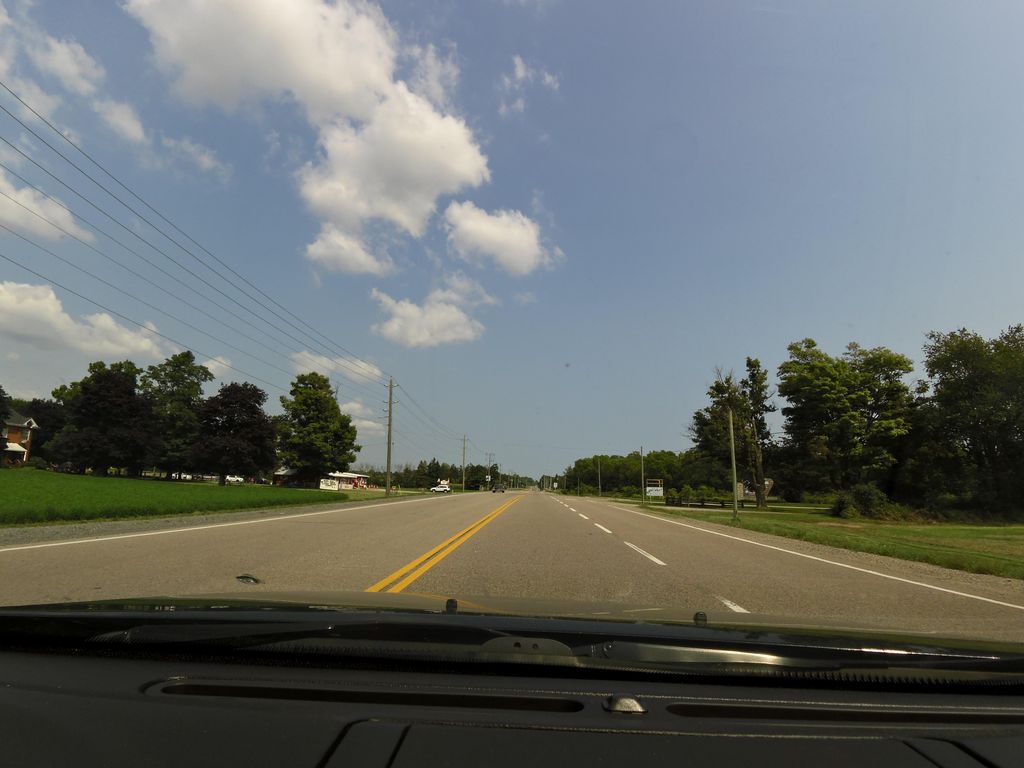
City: hamilton